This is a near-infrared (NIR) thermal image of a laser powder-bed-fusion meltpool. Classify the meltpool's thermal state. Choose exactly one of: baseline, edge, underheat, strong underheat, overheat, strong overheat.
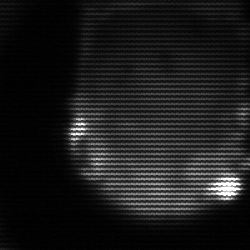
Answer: edge